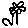
Label: flower